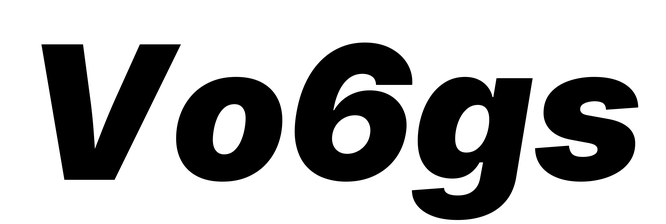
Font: Inter-Italic_Black_Italic